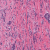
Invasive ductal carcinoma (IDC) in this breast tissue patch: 1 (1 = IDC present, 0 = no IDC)